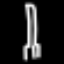
Label: fork